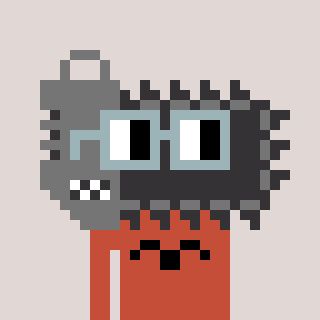
a pixel art character with square dark gray glasses, a chainsaw-shaped head and a rust-colored body on a warm background